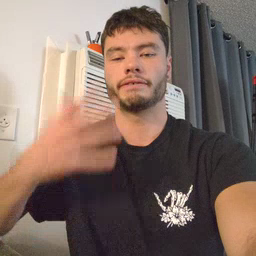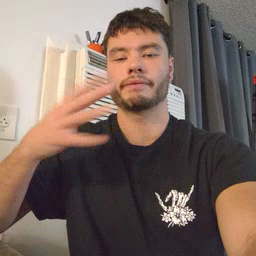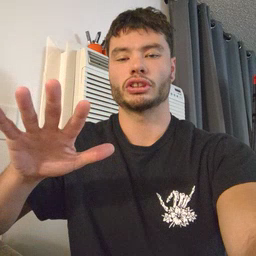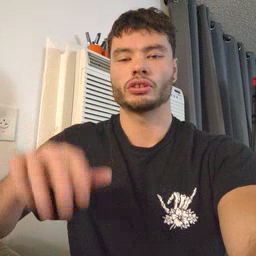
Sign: finish